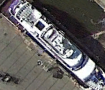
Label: Megayacht